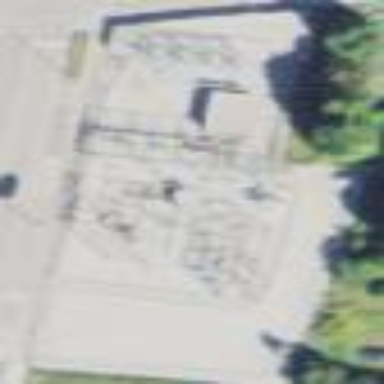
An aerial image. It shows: Generator is pictured.